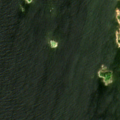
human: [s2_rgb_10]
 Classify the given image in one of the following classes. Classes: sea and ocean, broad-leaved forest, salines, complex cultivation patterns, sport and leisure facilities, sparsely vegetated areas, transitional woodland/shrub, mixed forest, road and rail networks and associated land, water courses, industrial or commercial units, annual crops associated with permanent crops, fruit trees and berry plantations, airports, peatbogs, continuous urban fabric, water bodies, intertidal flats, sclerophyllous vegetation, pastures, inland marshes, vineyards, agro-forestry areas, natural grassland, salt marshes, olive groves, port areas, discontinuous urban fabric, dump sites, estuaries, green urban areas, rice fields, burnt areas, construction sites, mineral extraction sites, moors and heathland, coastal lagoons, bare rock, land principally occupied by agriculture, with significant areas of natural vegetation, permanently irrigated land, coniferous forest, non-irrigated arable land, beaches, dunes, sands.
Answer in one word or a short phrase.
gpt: coniferous forest, mixed forest, sea and ocean